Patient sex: M
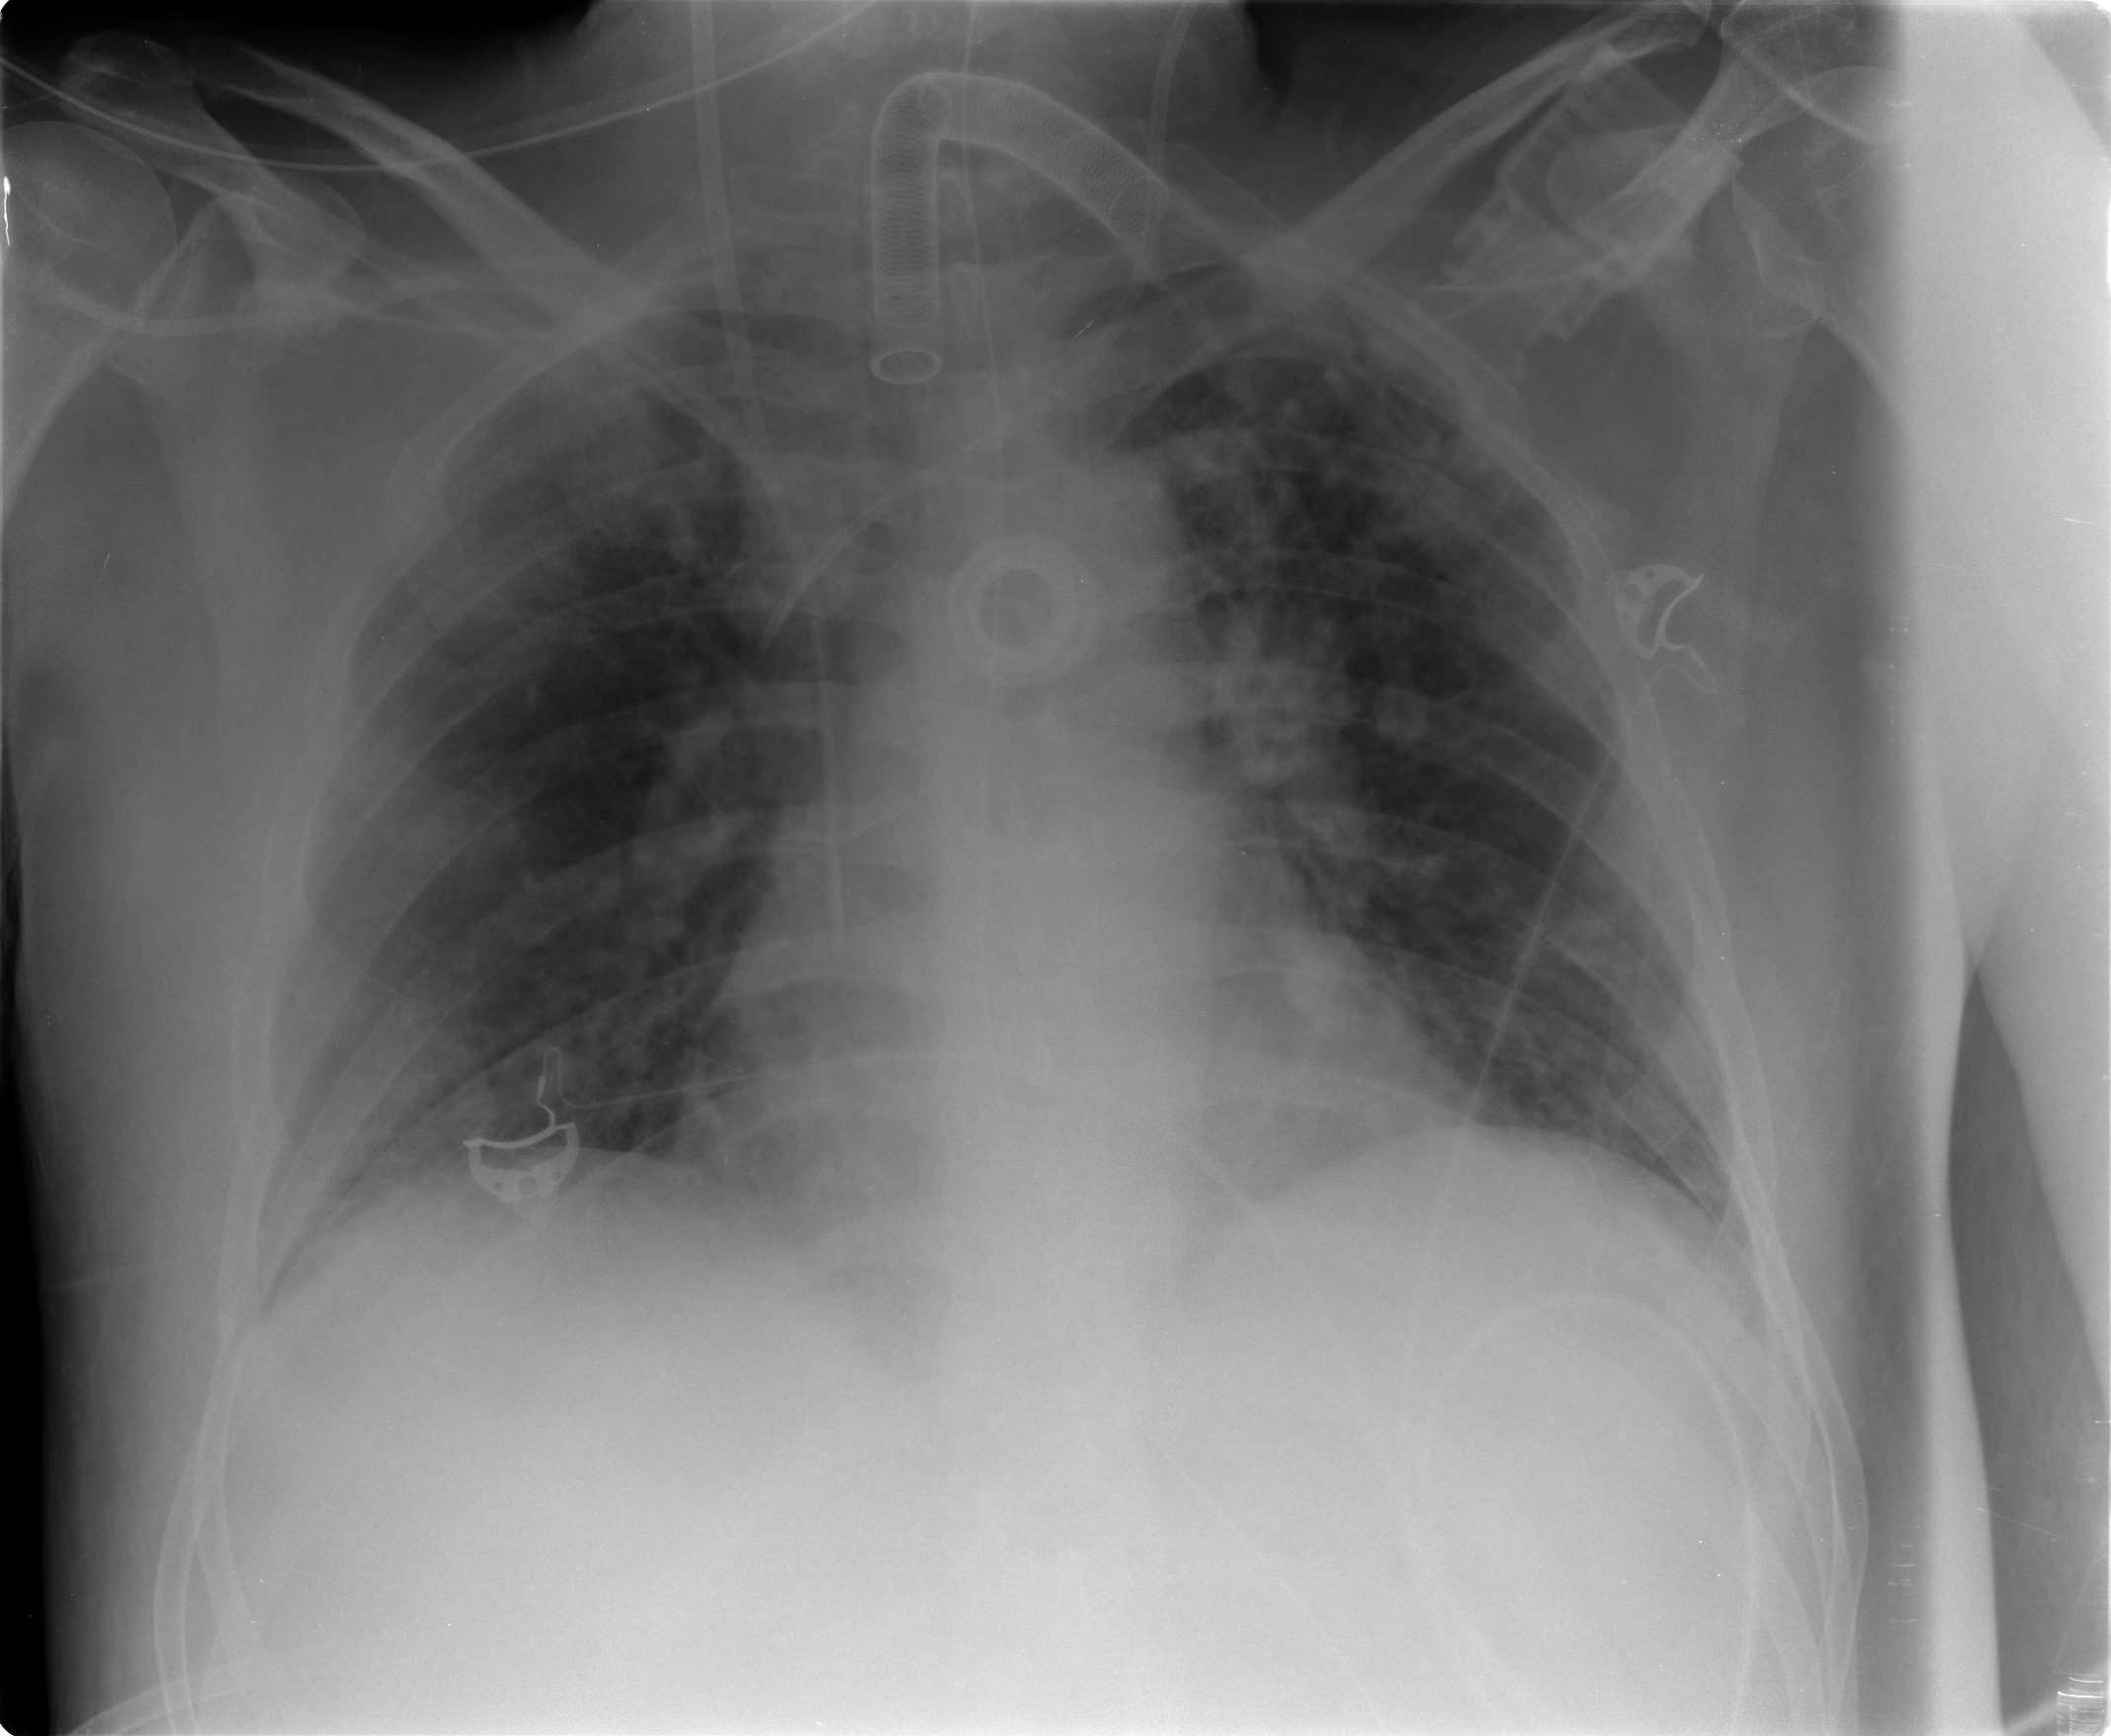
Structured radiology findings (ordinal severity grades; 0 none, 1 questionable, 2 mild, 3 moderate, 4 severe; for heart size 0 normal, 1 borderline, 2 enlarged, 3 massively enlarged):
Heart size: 1
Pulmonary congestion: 2
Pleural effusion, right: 0
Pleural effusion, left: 0
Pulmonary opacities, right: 2
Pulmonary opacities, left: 2
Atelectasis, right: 2
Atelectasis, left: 2